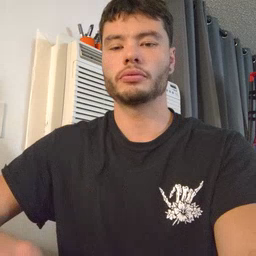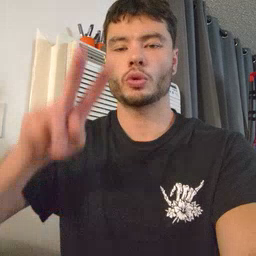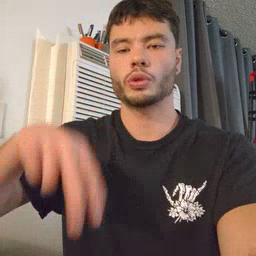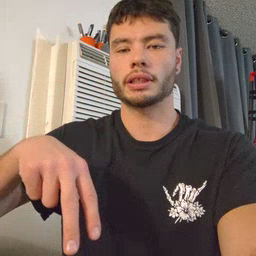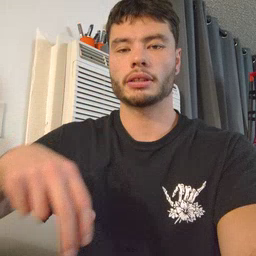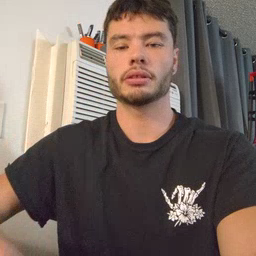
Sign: read